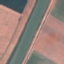
Land use / land cover class: River